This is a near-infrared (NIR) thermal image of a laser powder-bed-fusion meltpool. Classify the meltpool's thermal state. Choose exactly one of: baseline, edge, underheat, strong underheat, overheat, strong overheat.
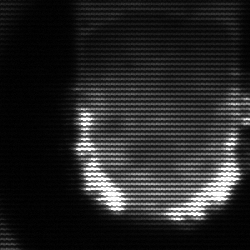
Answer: baseline